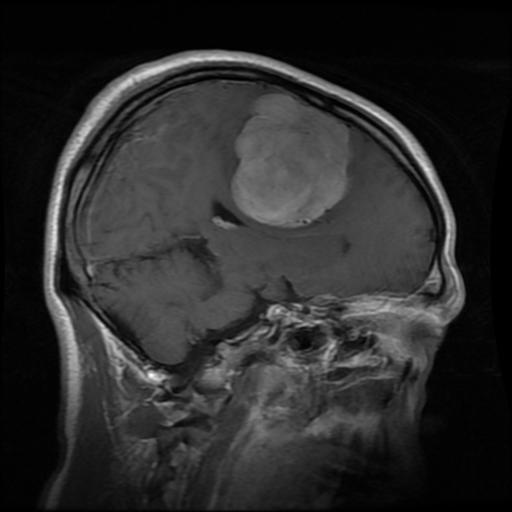
Label: meningioma